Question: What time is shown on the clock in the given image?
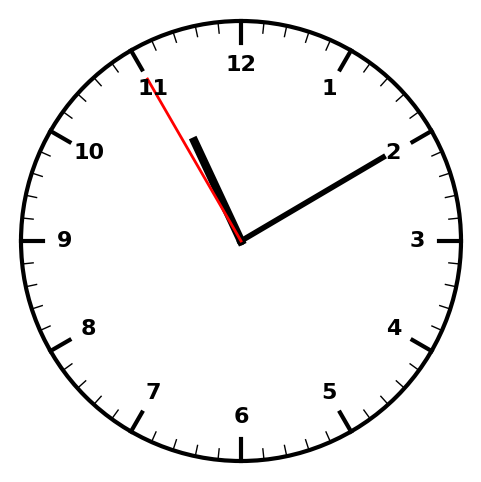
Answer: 11:09:55